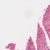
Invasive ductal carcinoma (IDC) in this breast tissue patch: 0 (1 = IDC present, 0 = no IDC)